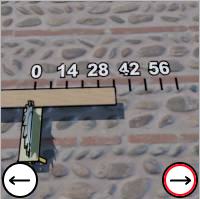
Task: length
Answer: 35
First scale value: 14.0